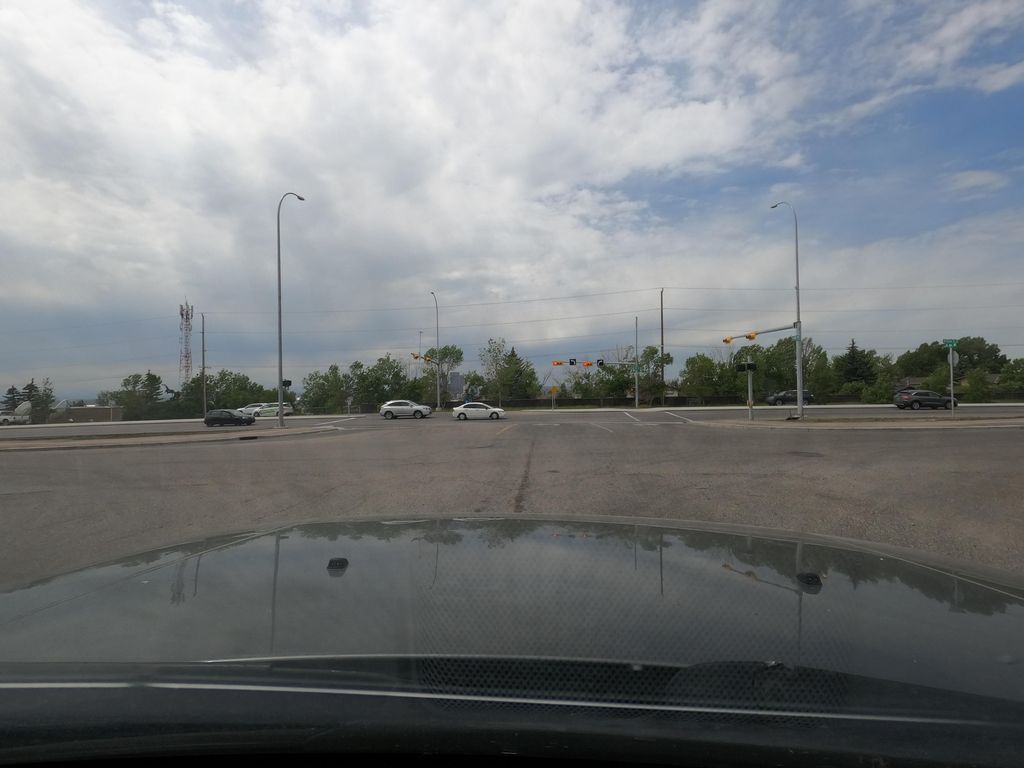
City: calgary